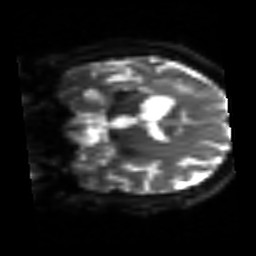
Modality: sbref
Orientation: coronal
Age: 54
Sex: female
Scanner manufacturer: siemens
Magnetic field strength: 3 T
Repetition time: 3.2 s
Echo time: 0.081 s